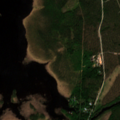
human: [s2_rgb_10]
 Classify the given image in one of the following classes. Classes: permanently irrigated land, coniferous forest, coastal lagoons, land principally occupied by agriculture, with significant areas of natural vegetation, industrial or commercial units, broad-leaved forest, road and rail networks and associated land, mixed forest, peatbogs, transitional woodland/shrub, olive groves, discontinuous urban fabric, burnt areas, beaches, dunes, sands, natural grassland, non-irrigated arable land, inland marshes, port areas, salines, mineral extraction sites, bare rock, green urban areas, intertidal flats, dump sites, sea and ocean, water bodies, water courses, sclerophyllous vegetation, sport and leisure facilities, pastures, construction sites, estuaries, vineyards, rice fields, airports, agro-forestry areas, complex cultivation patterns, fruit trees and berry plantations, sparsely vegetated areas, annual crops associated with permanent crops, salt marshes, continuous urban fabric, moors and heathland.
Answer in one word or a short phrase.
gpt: coniferous forest, mixed forest, transitional woodland/shrub, peatbogs, water bodies